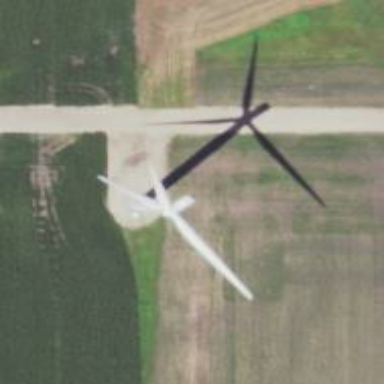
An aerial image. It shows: Wind turbine generator that utilizes wind as its source for generating electricity. It is of the horizontal axis type.